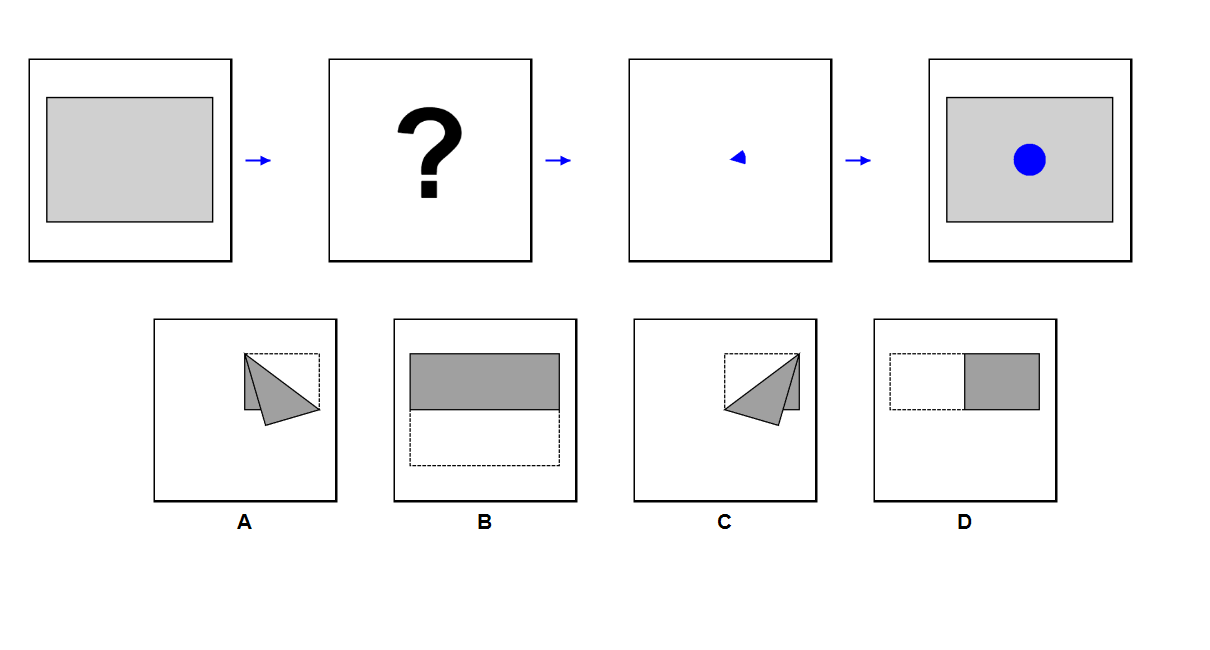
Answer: A